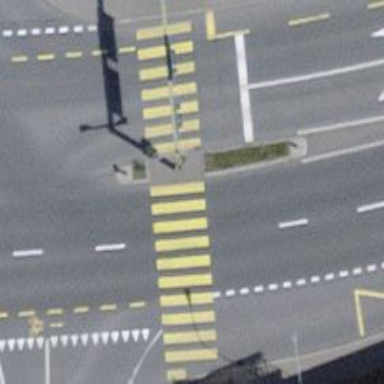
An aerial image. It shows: Kerb barrier.